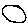
Label: circle